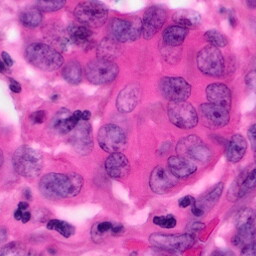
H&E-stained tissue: Pancreatic